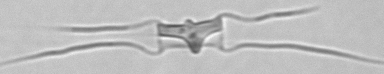
Label: Chaetoceros_didymus